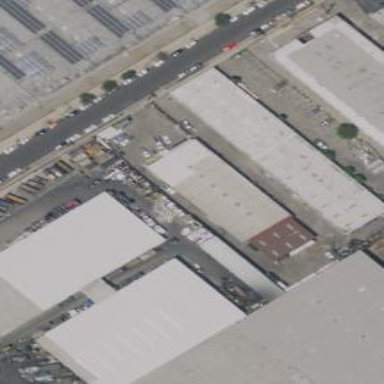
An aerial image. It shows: Warehouse.